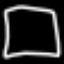
Label: square